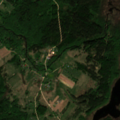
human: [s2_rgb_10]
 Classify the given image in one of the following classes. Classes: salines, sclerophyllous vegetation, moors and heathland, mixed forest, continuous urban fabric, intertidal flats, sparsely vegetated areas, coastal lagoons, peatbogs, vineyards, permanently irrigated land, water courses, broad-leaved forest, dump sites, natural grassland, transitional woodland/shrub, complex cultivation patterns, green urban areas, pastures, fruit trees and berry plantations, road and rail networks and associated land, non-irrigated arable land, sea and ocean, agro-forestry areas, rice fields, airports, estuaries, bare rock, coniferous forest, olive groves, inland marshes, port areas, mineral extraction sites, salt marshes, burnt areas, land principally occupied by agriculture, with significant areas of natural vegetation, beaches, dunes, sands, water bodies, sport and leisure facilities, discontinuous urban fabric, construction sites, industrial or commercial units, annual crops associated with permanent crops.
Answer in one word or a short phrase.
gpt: land principally occupied by agriculture, with significant areas of natural vegetation, broad-leaved forest, coniferous forest, mixed forest, inland marshes, water bodies